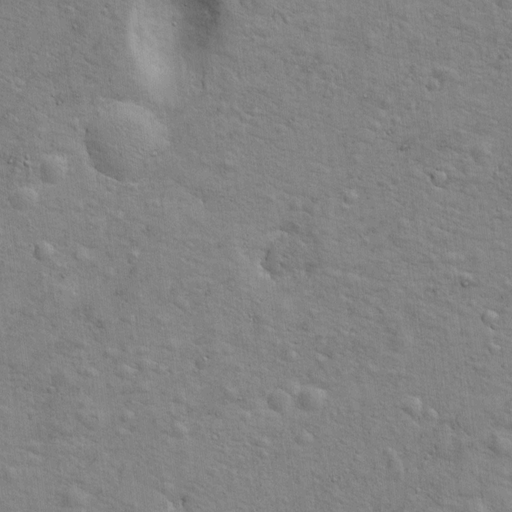
Classes present: Background, Cone